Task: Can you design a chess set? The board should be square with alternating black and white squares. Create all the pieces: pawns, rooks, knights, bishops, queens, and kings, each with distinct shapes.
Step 1580:
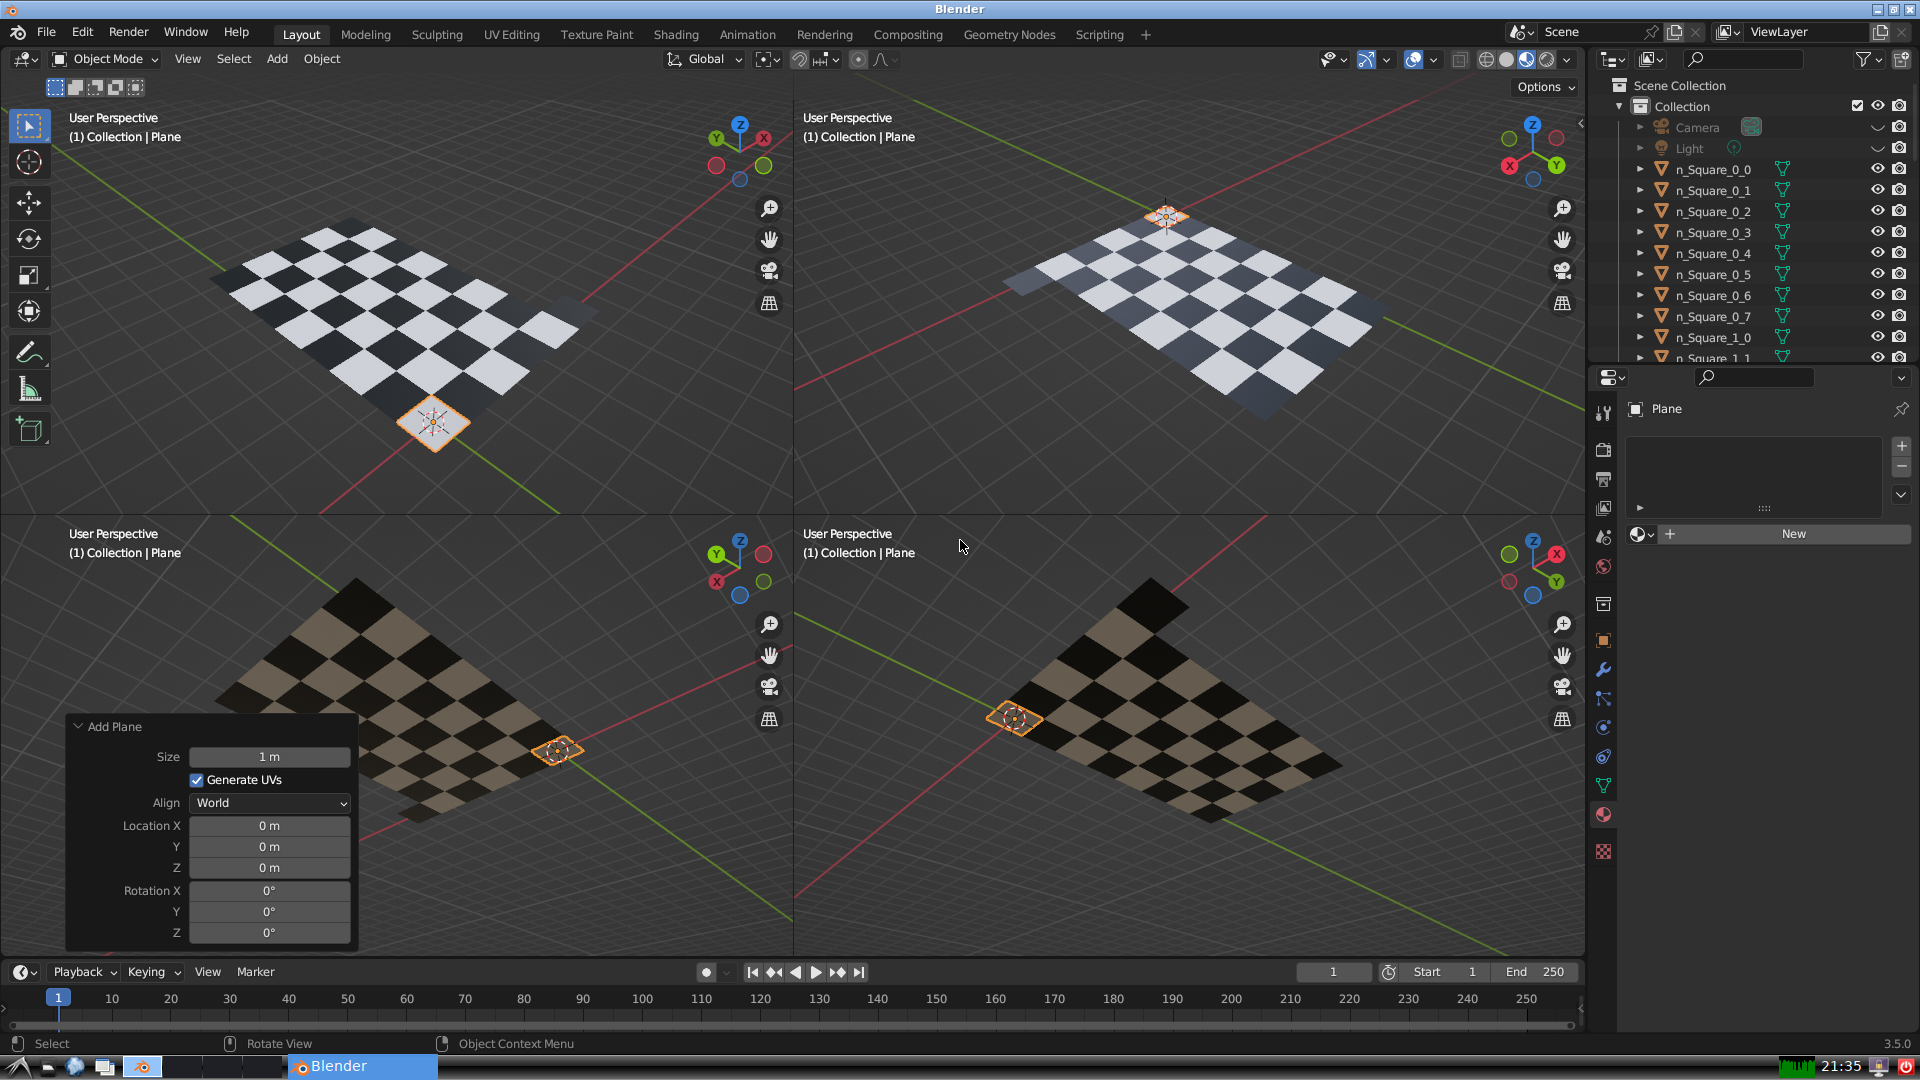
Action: {"key_press": ['Ctrl, Home']}